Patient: sex M, age 46
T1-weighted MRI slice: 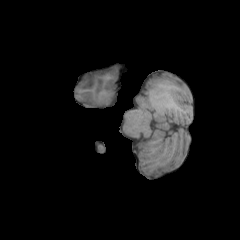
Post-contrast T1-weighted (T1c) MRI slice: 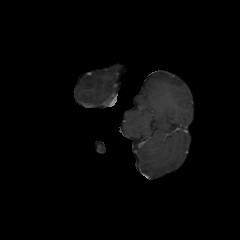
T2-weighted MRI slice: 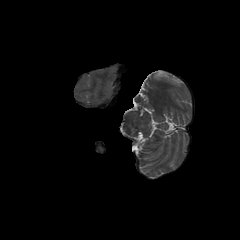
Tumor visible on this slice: no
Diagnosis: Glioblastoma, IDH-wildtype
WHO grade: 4